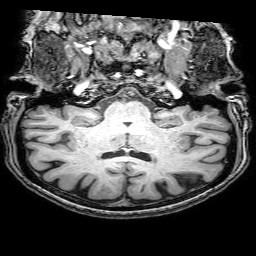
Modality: T1w
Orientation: sagittal
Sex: female
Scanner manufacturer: philips
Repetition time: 0.008133 s
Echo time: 0.00372 s